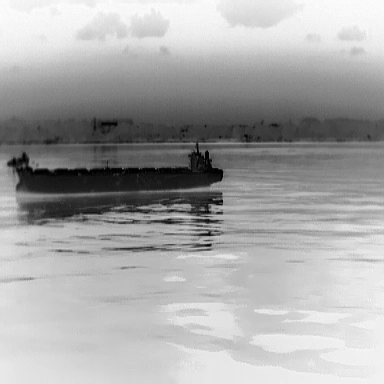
There are two objects shown in the infrared image, including a liner, and a canoe.